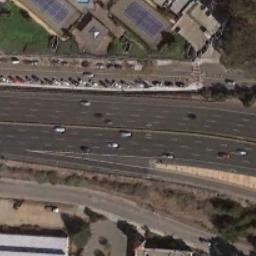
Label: freeway